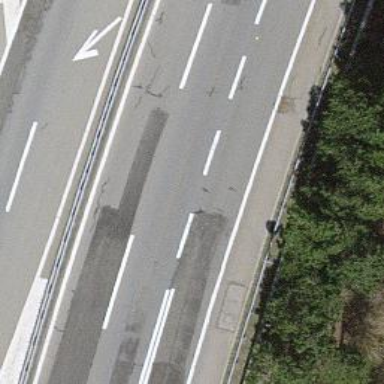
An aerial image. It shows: Trunk link highway.